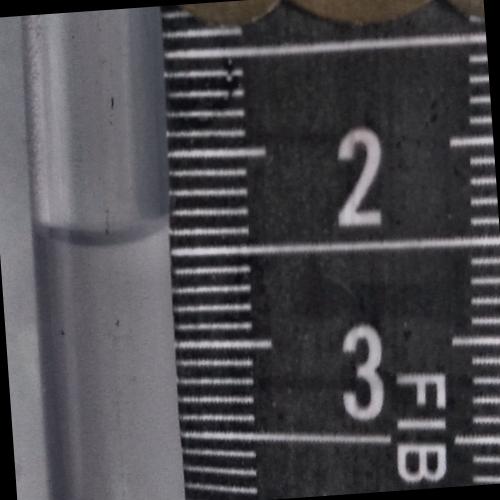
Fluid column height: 2.4 cm